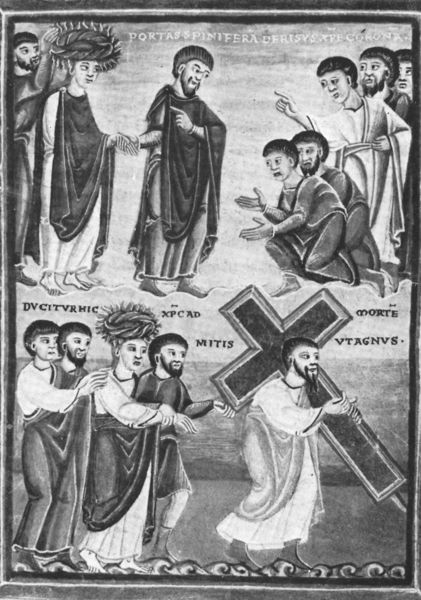
Titel: Perikopenbuch Heinrichs III.
Institution: Bremen, Staatsbibliothek
Schlagwörter: hand, mann, wasser, weiß, menschen, männer, schwarz, bart, herodes, mensch, tot, hände, kinder, schrift, wellen, jungen, zeigen, kreuz, religion, text, volk, pilatus, christus, jesus, mittelalter, turban, dornenkrone, führen, latein, buchmalerei, passion, golgatha, kreuztragung, bäre, schwarweiß